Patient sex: M
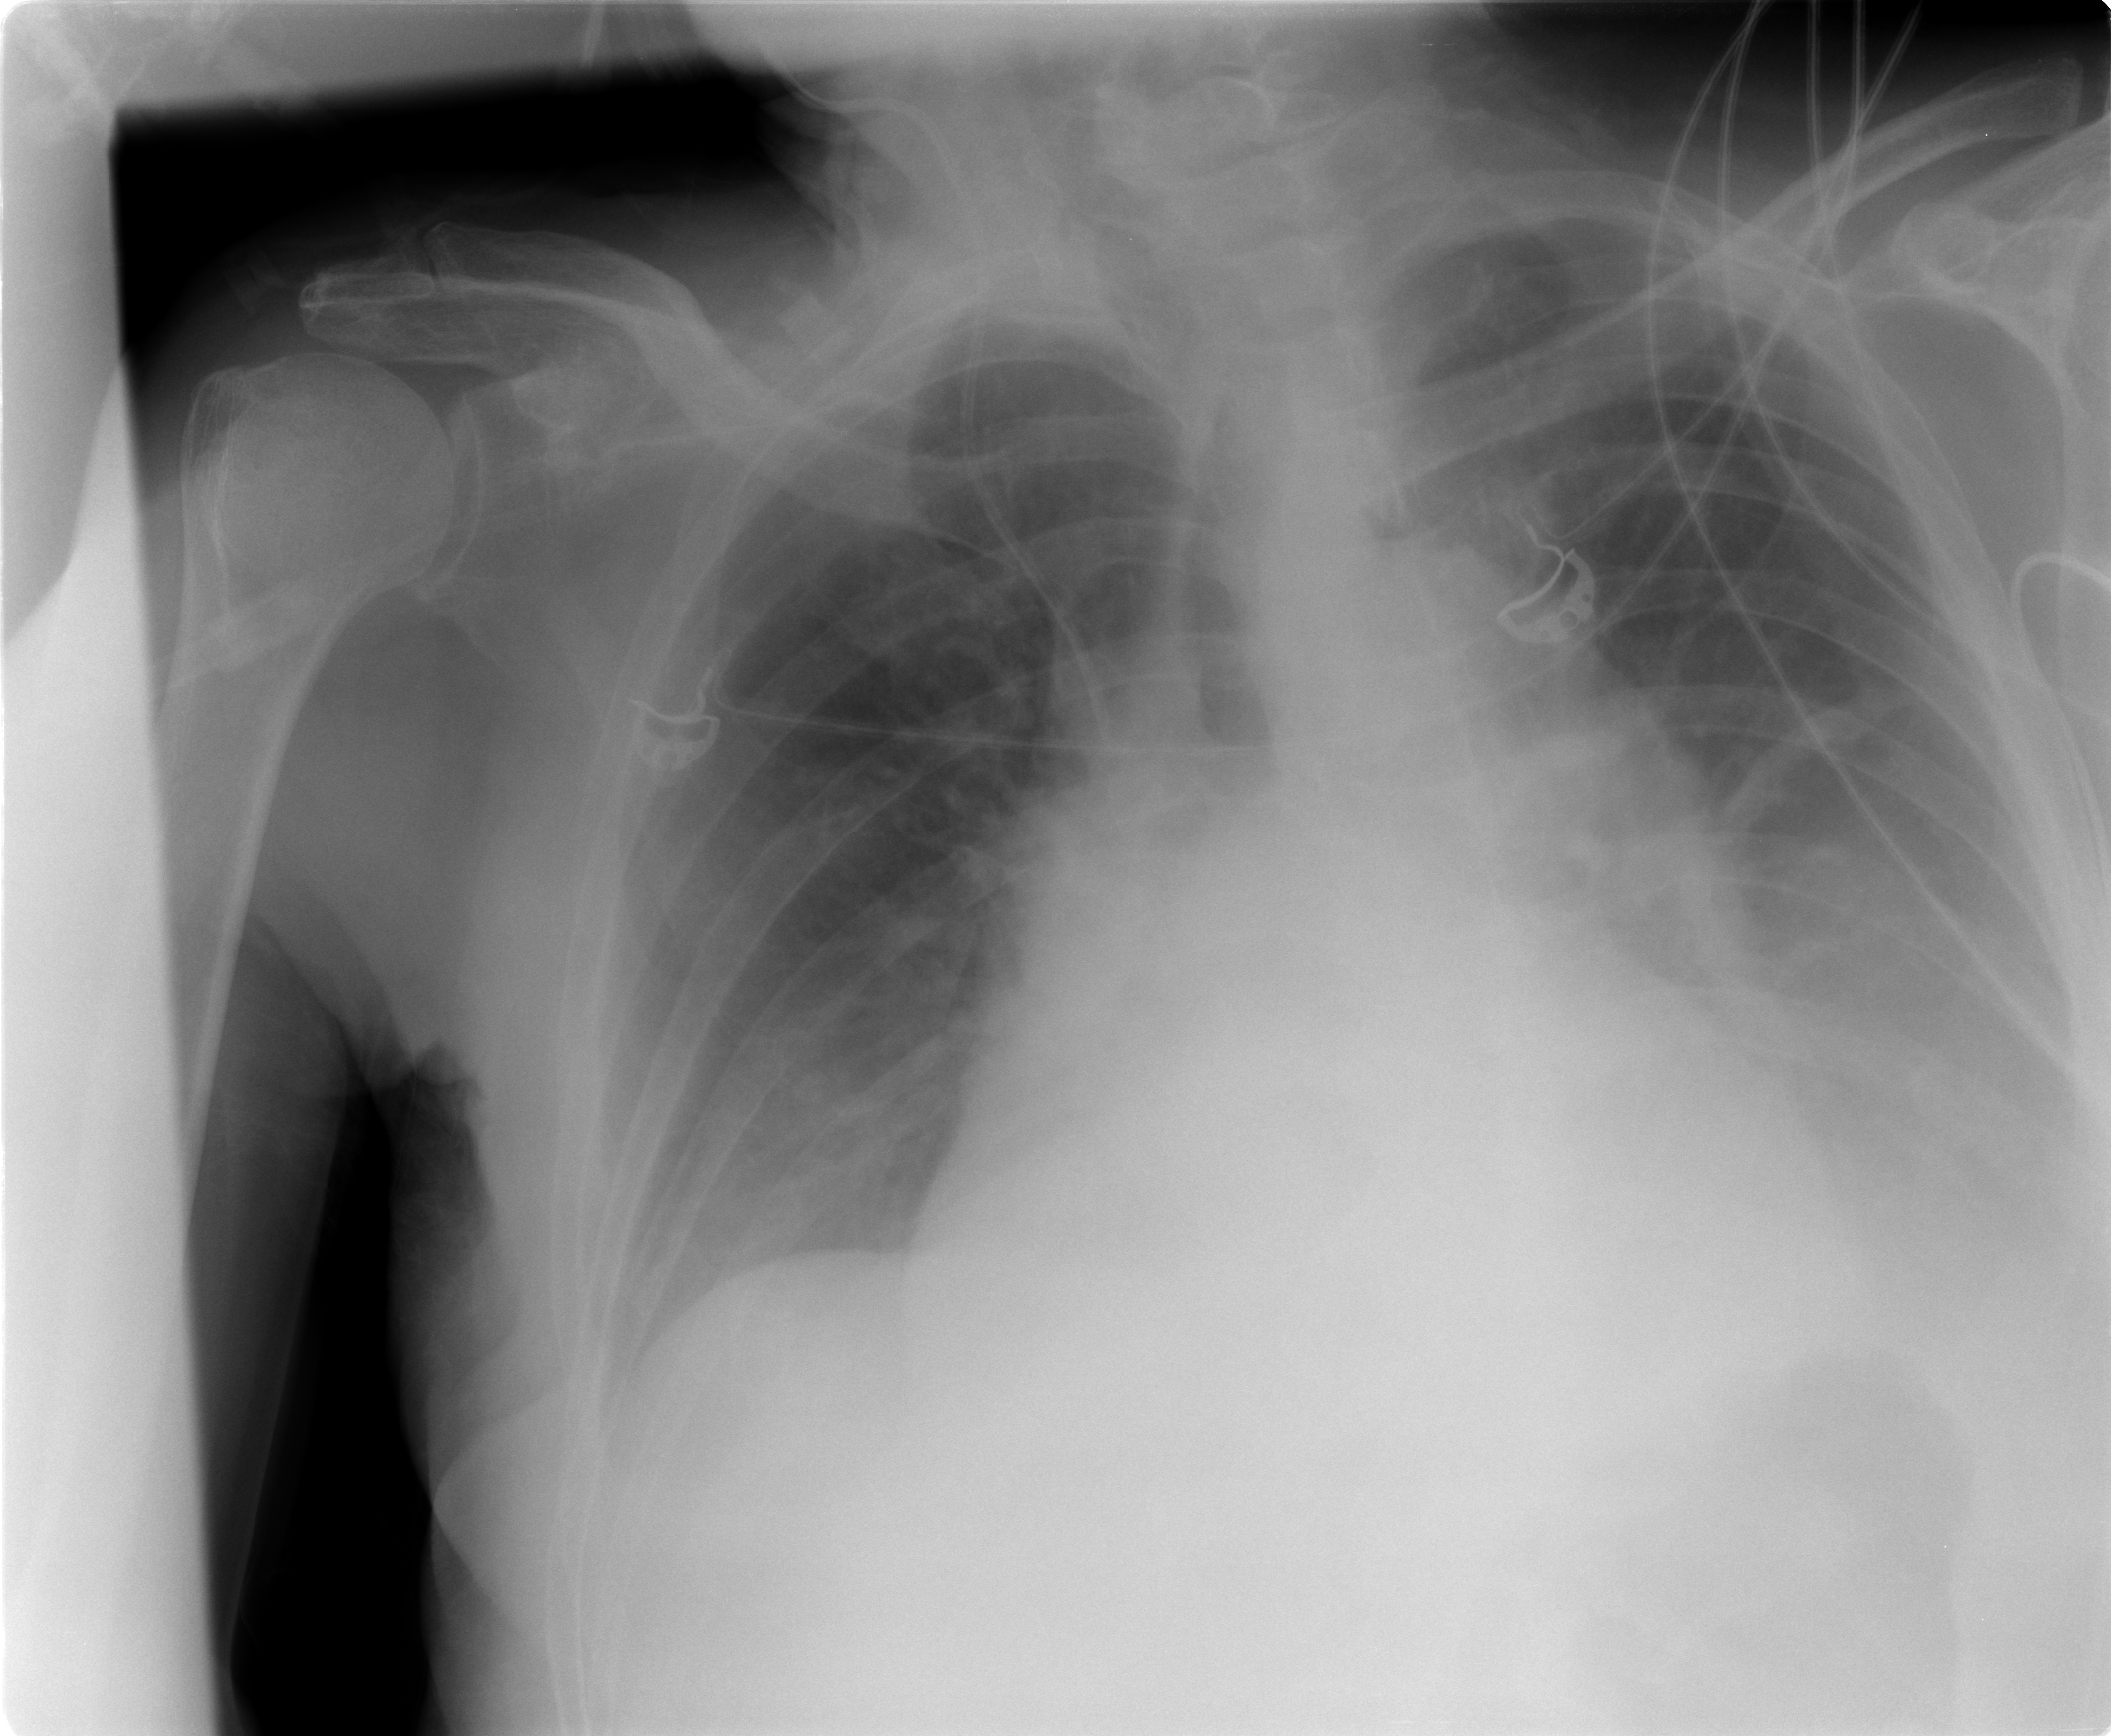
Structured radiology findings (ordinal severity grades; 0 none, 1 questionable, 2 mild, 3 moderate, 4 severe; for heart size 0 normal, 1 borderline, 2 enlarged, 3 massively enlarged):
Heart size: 2
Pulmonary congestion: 2
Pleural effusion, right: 2
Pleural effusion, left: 2
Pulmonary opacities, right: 0
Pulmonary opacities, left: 0
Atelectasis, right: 2
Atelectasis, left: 2